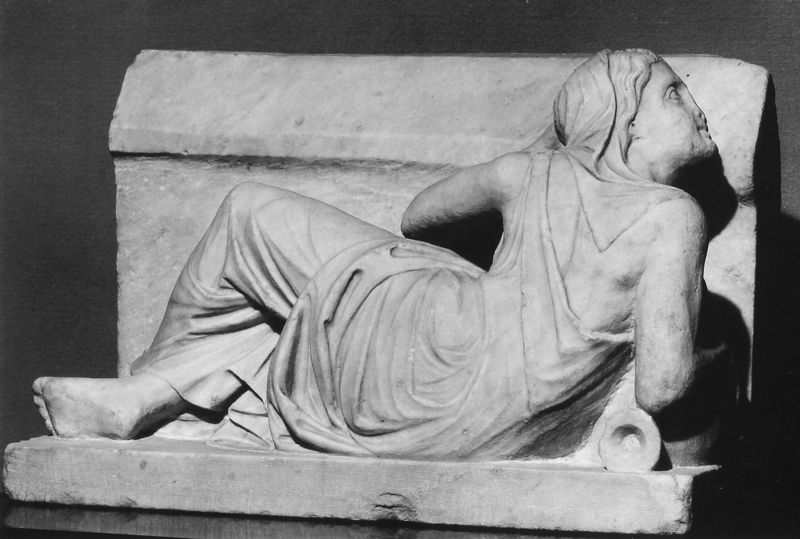
Titel: Brunnenfiguren
Künstler: Arnolfo di Cambio
Institution: Perugia, Galleria Nazionale dell’ Umbria
Schlagwörter: fuß, hand, kopf, mann, nackt, schatten, umhang, weiß, frau, haar, marmor, mund, nase, rücken, schwarz, blick, schleier, hose, arm, falten, gesicht, mensch, stein, kirche, auge, figur, gewand, haare, stoff, schulter, skulptur, statue, relief, bein, liegen, bank, füsse, stuck, faltenwurf, knie, liegend, foto, barfuss, antike, schwarzweiß, liege, kaputt, sarg, grab, antik, toga, heilige, block, drehung, tunika, skultpur, gestört, stein+